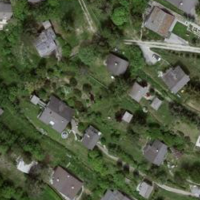
EUNIS habitat code: 55
Species observed at this site:
Echium vulgare